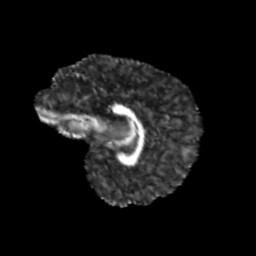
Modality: FA
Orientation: sagittal
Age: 12
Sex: male
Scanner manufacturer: siemens
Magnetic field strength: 3 T
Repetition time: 3.8 s
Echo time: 0.07 s